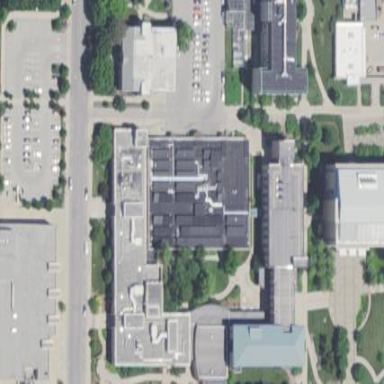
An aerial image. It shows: View of university building.